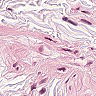
Metastatic tissue present: no